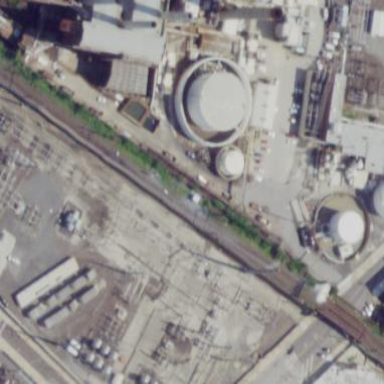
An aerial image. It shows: Industrial area with power plant.